Question: I was trying to execute a jquery code in jsfiddle. My jquery code is given below
'''
$(function() {
var scntDiv = $('#p_scents');
var i = $('#p_scents p').size() + 1;
$('#addScnt').on('click', function() {
$('<p><label for="p_scnts"><input type="text" id="p_scnt" size="20" name="p_scnt_' + i +'" value="" placeholder="Input Value" /></label> <a href="#" id="remScnt">Remove</a></p>').appendTo(scntDiv);
i++;
return false;
});
$('#remScnt').on('click', function() {
alert("sfdrijg");
if( i > 2 ) {
$(this).parents('p').remove();
i--;
}
return false;
});
});
'''
My HTML code is given below.
'''
<h2><a href="#" id="addScnt">Add Another Input Box</a></h2>
<div id="p_scents">
<p>
<label for="p_scnts"><input type="text" id="p_scnt" size="20" name="p_scnt" value="" placeholder="Input Value" /></label>
</p>
</div>
'''
My Page Looks like this

The click of the "Add Another Input Box" always works whereas the "Remove" does not respond at all.
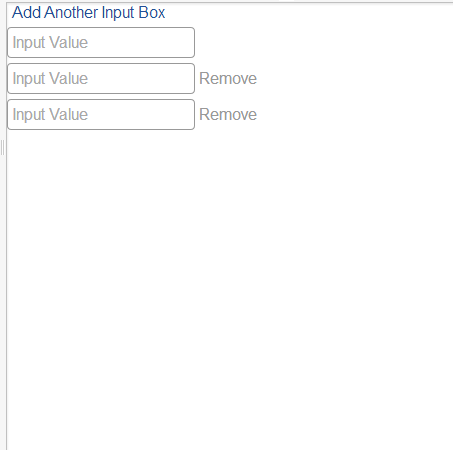
Answer: Try to change your code to
'$(document).on('click','#remScnt', function() {'
Refer This is a good answer for more details. <URL>